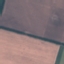
Land use / land cover: AnnualCrop